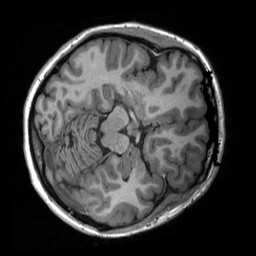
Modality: T1w
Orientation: axial
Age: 24
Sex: female
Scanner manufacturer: siemens
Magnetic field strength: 3 T
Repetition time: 2.3 s
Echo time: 0.00298 s